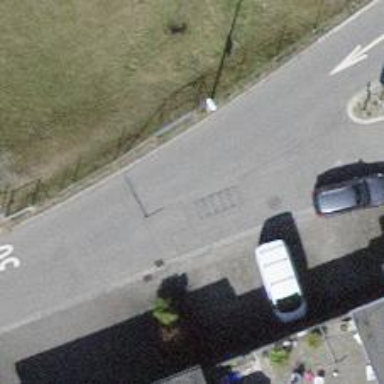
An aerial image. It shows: Residential road.